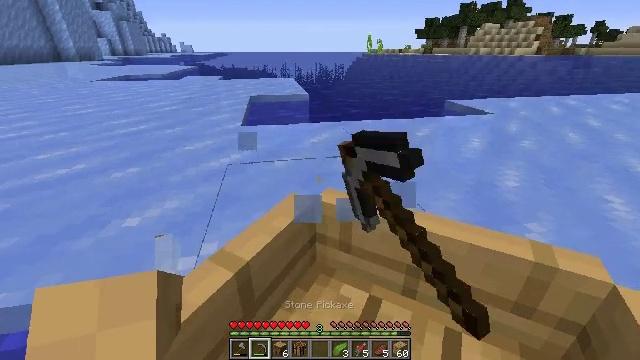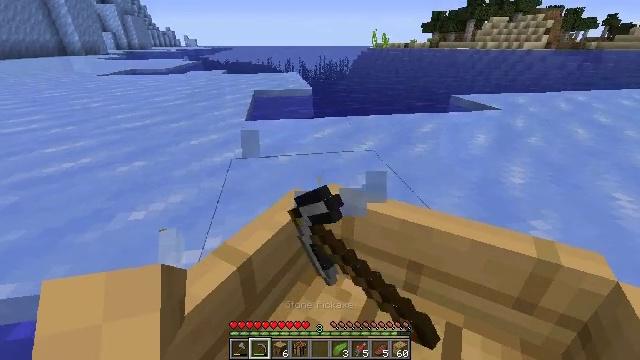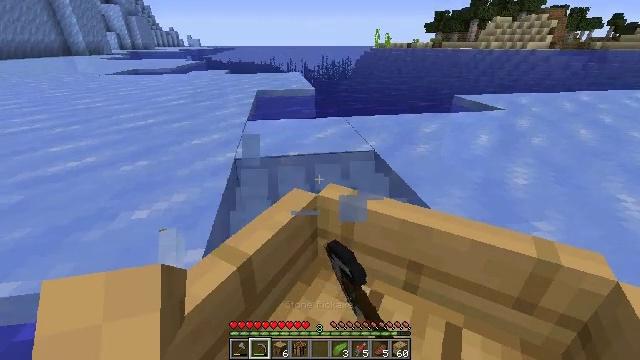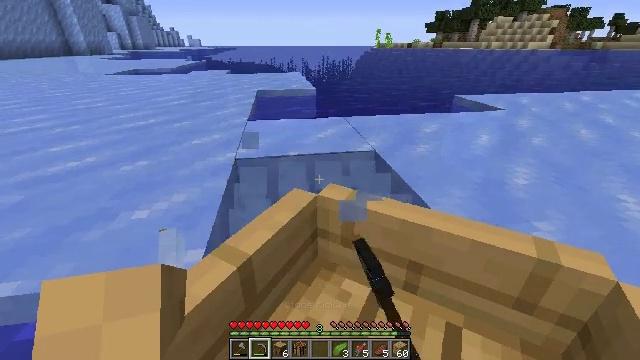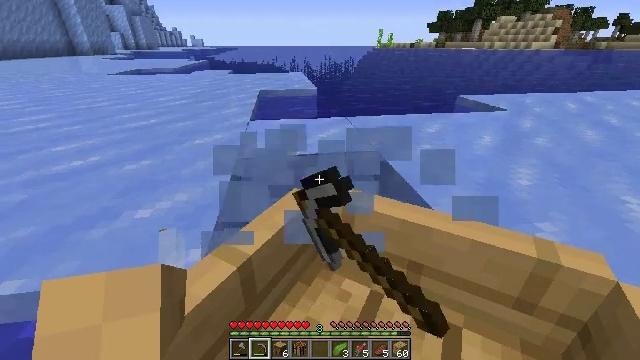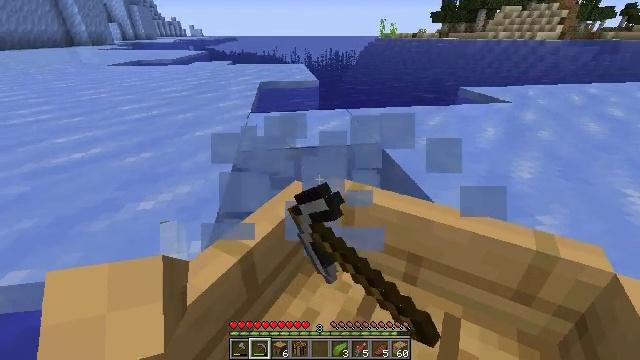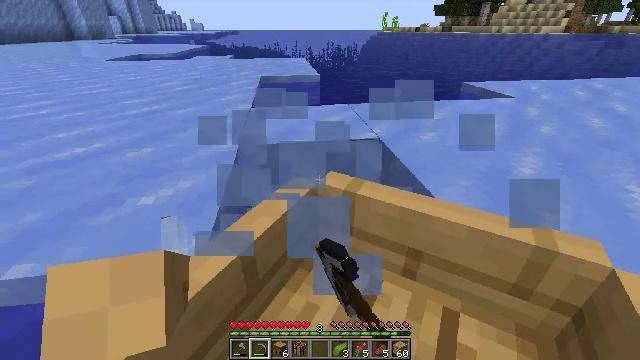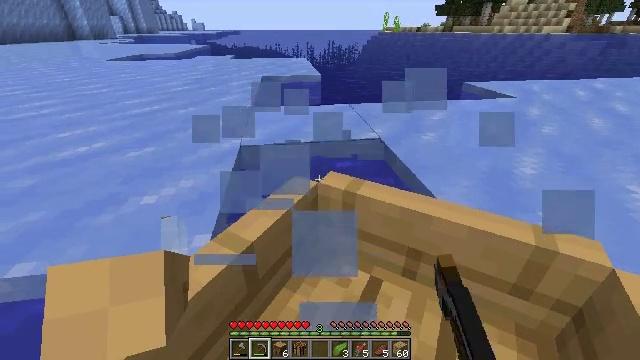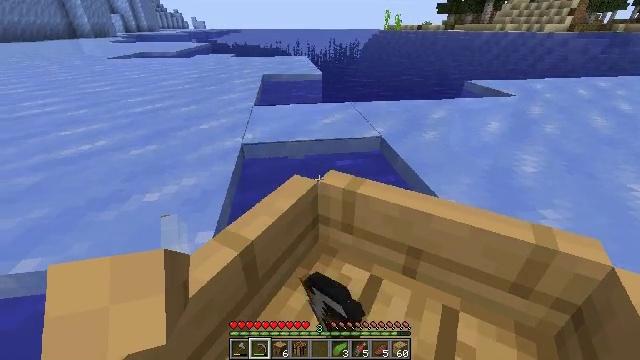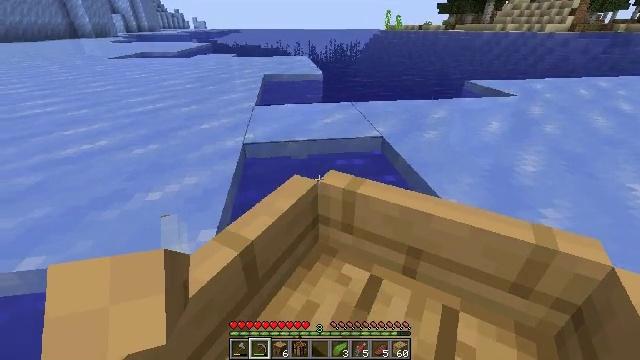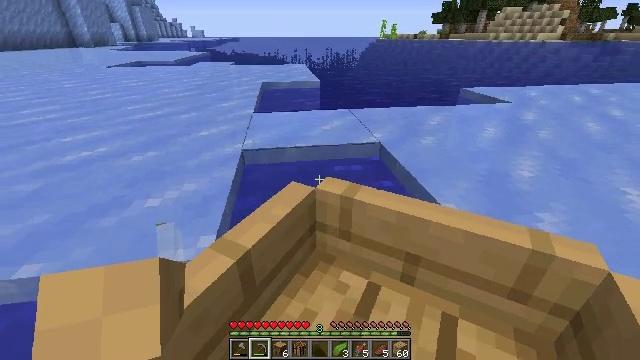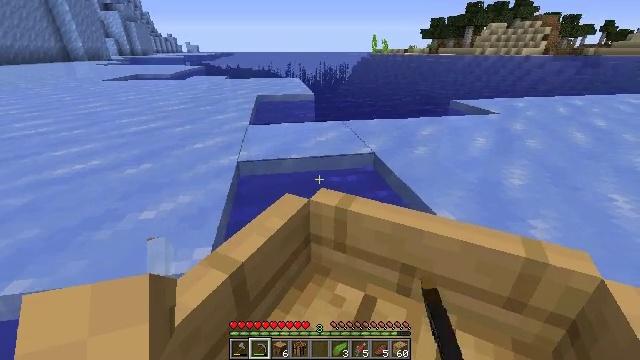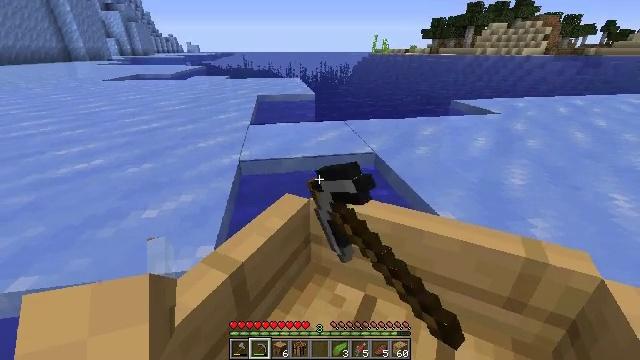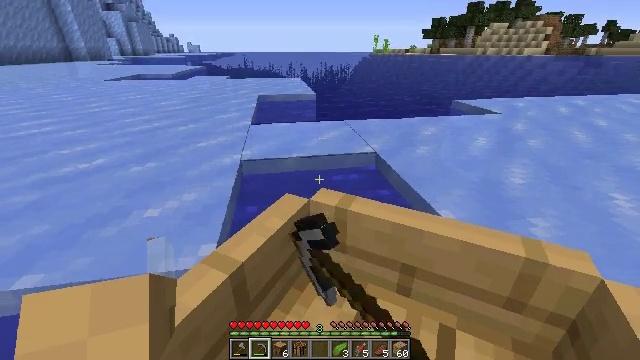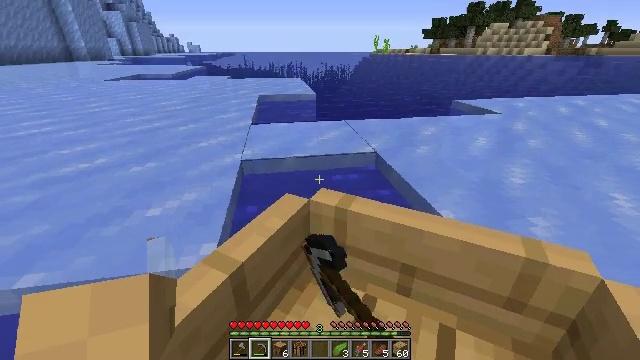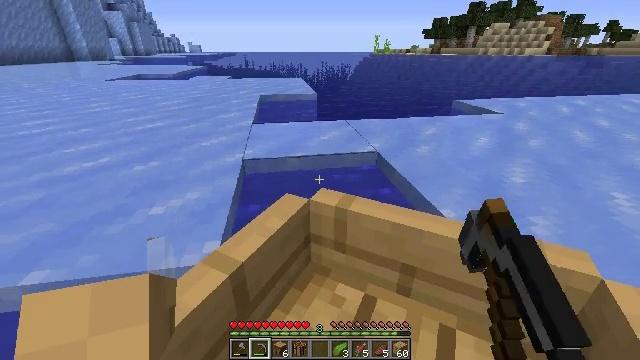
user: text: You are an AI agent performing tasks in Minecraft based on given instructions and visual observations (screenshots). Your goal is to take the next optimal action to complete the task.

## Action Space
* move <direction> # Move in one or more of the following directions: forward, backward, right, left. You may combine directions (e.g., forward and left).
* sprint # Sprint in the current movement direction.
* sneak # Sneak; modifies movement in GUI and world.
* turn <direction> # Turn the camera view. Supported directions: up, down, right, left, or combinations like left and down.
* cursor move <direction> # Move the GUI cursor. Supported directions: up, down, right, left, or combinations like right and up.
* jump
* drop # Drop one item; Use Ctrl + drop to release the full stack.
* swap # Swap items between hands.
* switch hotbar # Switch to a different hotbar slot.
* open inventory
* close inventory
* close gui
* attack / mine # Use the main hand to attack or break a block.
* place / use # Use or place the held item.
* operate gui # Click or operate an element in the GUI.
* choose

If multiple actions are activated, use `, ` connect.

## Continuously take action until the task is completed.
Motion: motion action
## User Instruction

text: Mine ice to use in an ice pathway.
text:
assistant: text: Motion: turn down, attack / mine
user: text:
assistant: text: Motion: attack / mine
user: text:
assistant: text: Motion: attack / mine
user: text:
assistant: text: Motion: attack / mine
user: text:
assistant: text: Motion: turn down, attack / mine
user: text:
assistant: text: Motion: move back, turn down, attack / mine
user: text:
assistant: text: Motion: move back, attack / mine
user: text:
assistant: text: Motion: move back, attack / mine
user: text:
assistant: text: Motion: attack / mine
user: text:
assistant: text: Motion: turn up, attack / mine
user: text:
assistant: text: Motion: turn right and up, attack / mine
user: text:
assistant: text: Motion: attack / mine
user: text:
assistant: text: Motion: attack / mine
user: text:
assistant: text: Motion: attack / mine
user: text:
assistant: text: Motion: attack / mine
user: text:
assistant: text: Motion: attack / mine
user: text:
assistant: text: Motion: attack / mine
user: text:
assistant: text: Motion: attack / mine
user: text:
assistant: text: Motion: attack / mine
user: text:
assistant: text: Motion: attack / mine
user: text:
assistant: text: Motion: attack / mine
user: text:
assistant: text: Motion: attack / mine
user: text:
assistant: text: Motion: attack / mine
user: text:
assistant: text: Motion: attack / mine
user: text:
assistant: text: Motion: attack / mine
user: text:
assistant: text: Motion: turn right and up, attack / mine
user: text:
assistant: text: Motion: turn right and up, attack / mine
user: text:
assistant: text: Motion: turn right and up, attack / mine
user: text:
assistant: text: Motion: attack / mine
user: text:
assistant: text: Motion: attack / mine